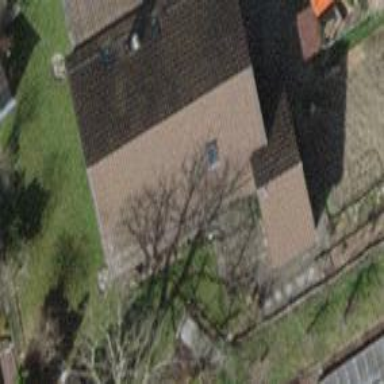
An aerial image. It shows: Detached building.